Question: Referring to the diagram below the records table has unique Records. Each record is updated, via comments through an Update Table. When I join the two I get lots of duplicates.
1. How to remove duplicates? Group By does not work for me as I have more than 10 fields in select query and some of them are functions.
2. Write a sub query which pulls the last updates in the Update table for each record that is updated in a particular month. Joining with this sub query will solve my problem.
Thanks!
Table structure that is of interest is
'''
create table Records(
recordID int,
90more_fields various
)
create table Updates(
update_id int,
record_id int,
comment text,
byUser varchar(25),
datecreate datetime
)
'''

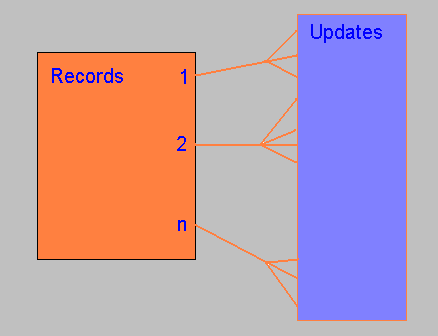
Answer: Here's one way.
'''
SELECT * /*But list columns explicitly*/
FROM Orange o
CROSS APPLY (SELECT TOP 1 *
FROM Blue b
WHERE b.datecreate >= '20110901'
AND b.datecreate < '20111001'
AND o.RecordID = b.Record_ID2
ORDER BY b.datecreate DESC) b
'''